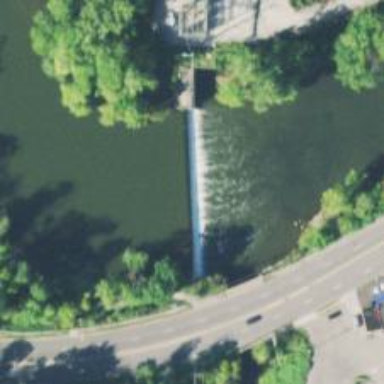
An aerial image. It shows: Weir in waterway.